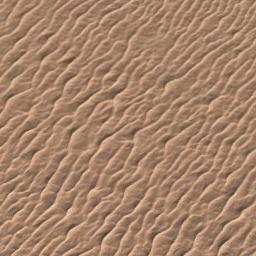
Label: desert